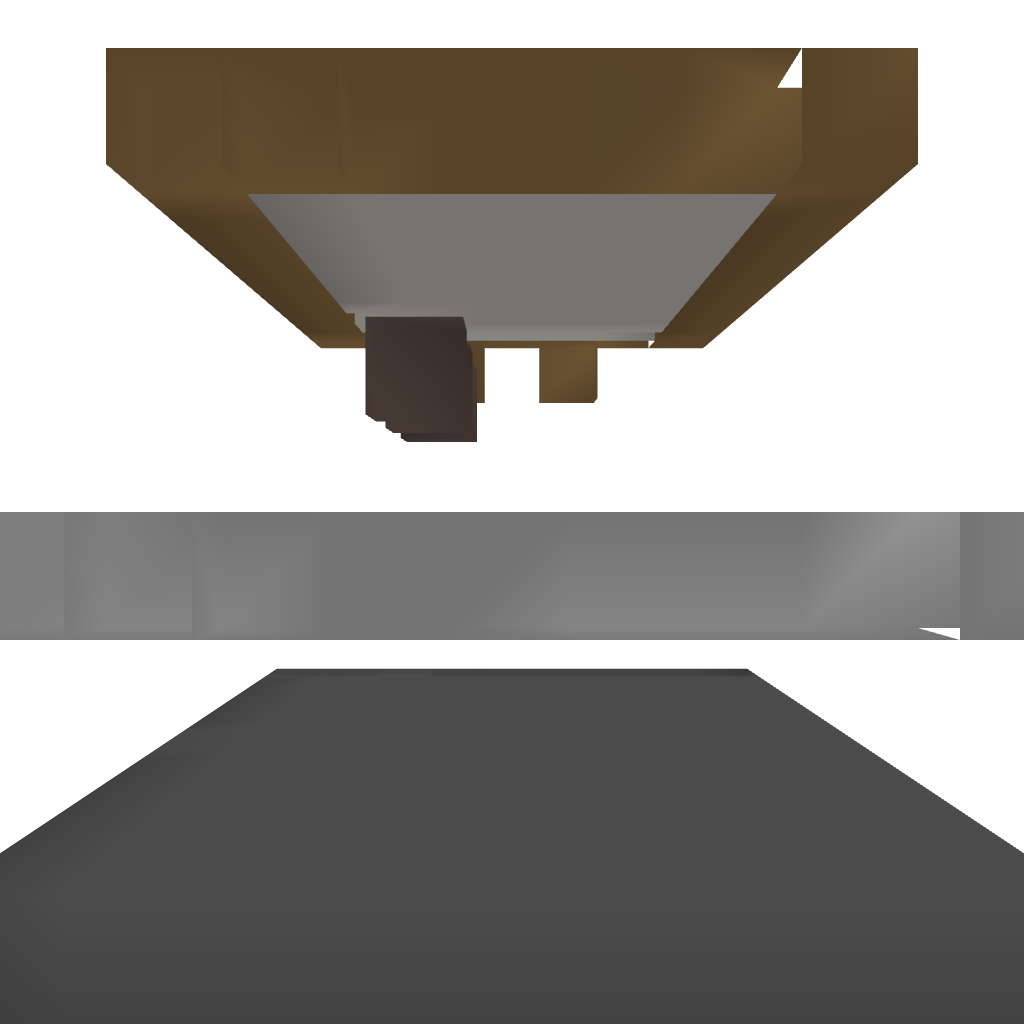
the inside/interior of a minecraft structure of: Library